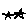
Label: star